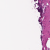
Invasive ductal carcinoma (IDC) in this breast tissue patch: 0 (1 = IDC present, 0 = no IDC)